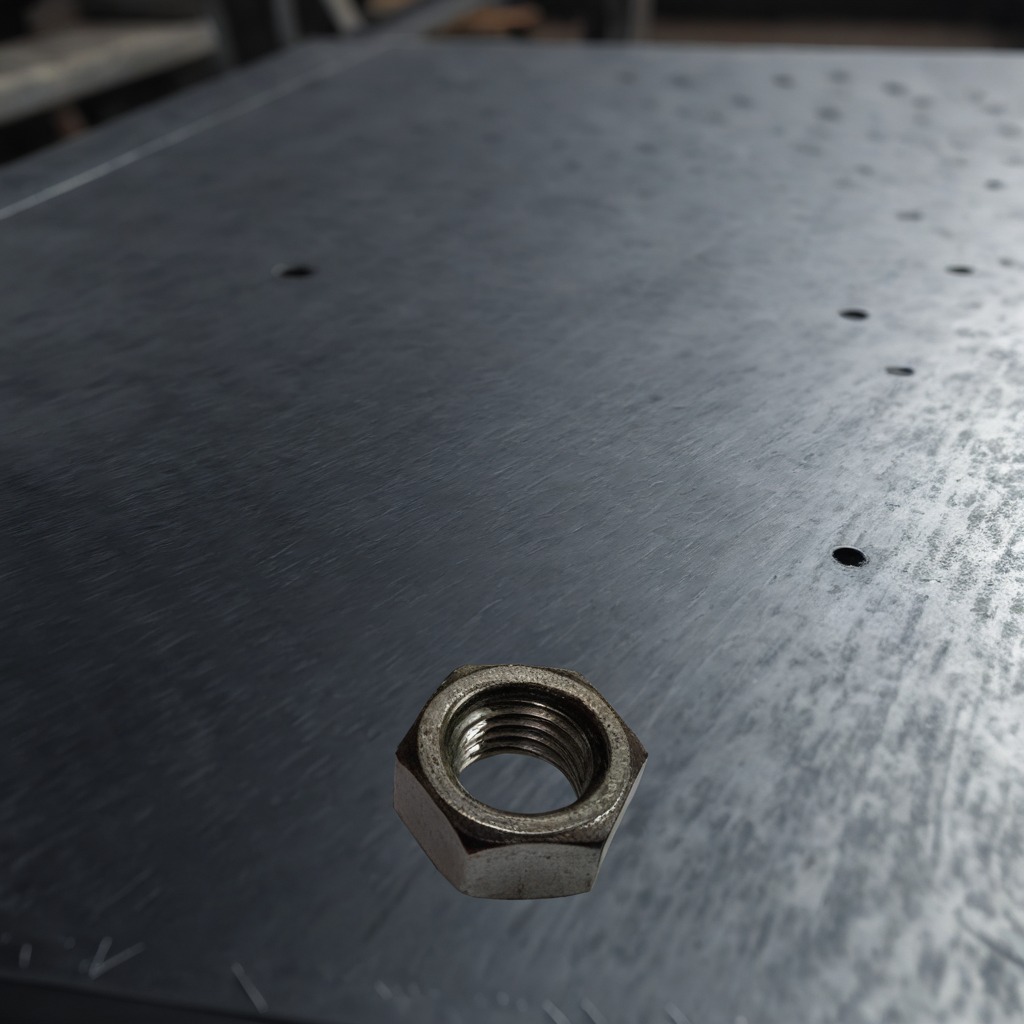
A metal nut is lying on a cold steel table in a mining workshop.